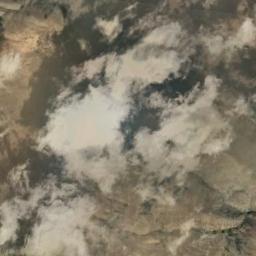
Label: cloud